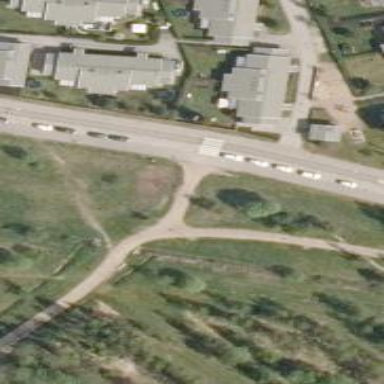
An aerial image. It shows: Asphalt cycleway with crossing.